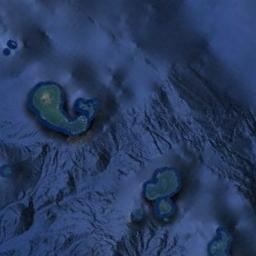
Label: island